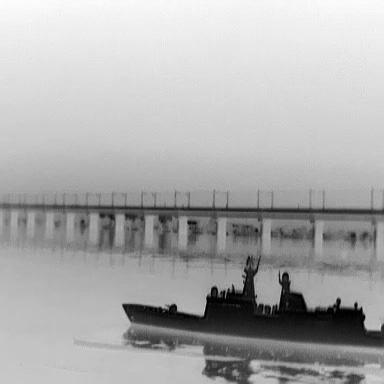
There is a warship in the infrared image.